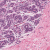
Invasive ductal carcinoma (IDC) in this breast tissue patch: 0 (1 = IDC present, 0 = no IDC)